Question: i have a application i have been making a for a while now using C++/Win32 and when i create my first dialog it shows up weird when i dont have aero enabled or i am not using windows 7/8.
here is a screenshot of what it looks like:

This is my last resort, as i have no idea why this is doing it. It only happens to the first dialog i make, after the user logs in the rest of the dialogs are fine. It works just fine with aero.
here is my dialog resource script
'''
IDI_MAINDLG DIALOGEX 0,0,195,54
CAPTION "Absolute Hacks Loader"
FONT 8,"MS Shell Dlg",400,0,1
STYLE WS_VISIBLE|WS_CAPTION|WS_SYSMENU|WS_MINIMIZEBOX|DS_CENTER|DS_MODALFRAME|DS_SHELLFONT
EXSTYLE WS_EX_TRANSPARENT|WS_EX_TOPMOST|WS_EX_DLGMODALFRAME
BEGIN
CONTROL "Login",IDI_LOGIN_BTN,"Button",WS_CHILDWINDOW|WS_VISIBLE|WS_TABSTOP|BS_DEFPUSHBUTTON,156,12,33,15
CONTROL "",IDI_USER_TEXT,"Edit",WS_CHILDWINDOW|WS_VISIBLE|WS_TABSTOP|ES_CENTER,45,6,104,13,WS_EX_CLIENTEDGE
CONTROL "Username:",IDC_STATIC,"Static",WS_CHILDWINDOW|WS_VISIBLE|WS_GROUP,3,6,39,12
CONTROL "Password:",IDC_STATIC,"Static",WS_CHILDWINDOW|WS_VISIBLE|WS_GROUP,3,24,33,9
CONTROL "",IDI_PASS_TEXT,"Edit",WS_CHILDWINDOW|WS_VISIBLE|WS_TABSTOP|ES_AUTOHSCROLL|ES_PASSWORD|ES_CENTER,45,24,104,12,WS_EX_CLIENTEDGE
CONTROL "Remember me",IDI_REMEMBER,"Button",WS_VISIBLE|WS_TABSTOP|BS_AUTOCHECKBOX,135,42,57,9
CONTROL "Coded By DaRk_NeSs",IDC_STATIC,"Static",WS_CHILDWINDOW|WS_VISIBLE,3,42,75,9
END
'''
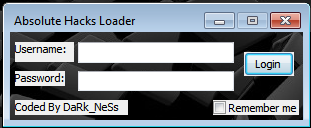
Answer: Remove the WS_EX_TRANSPARENT style from EXSTYLE.
I wrote a little program with a dialog box and the dialog box looked very strange with WS_EX_TRANSPARENT and normal without it.